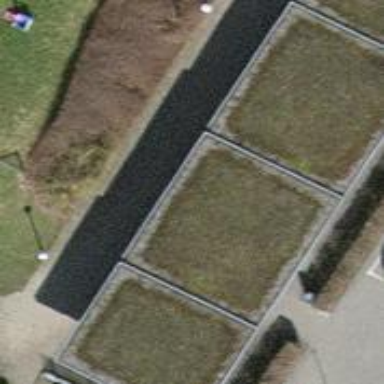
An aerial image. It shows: Bicycle parking facility.